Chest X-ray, PA view. Patient: 26 years old, sex F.
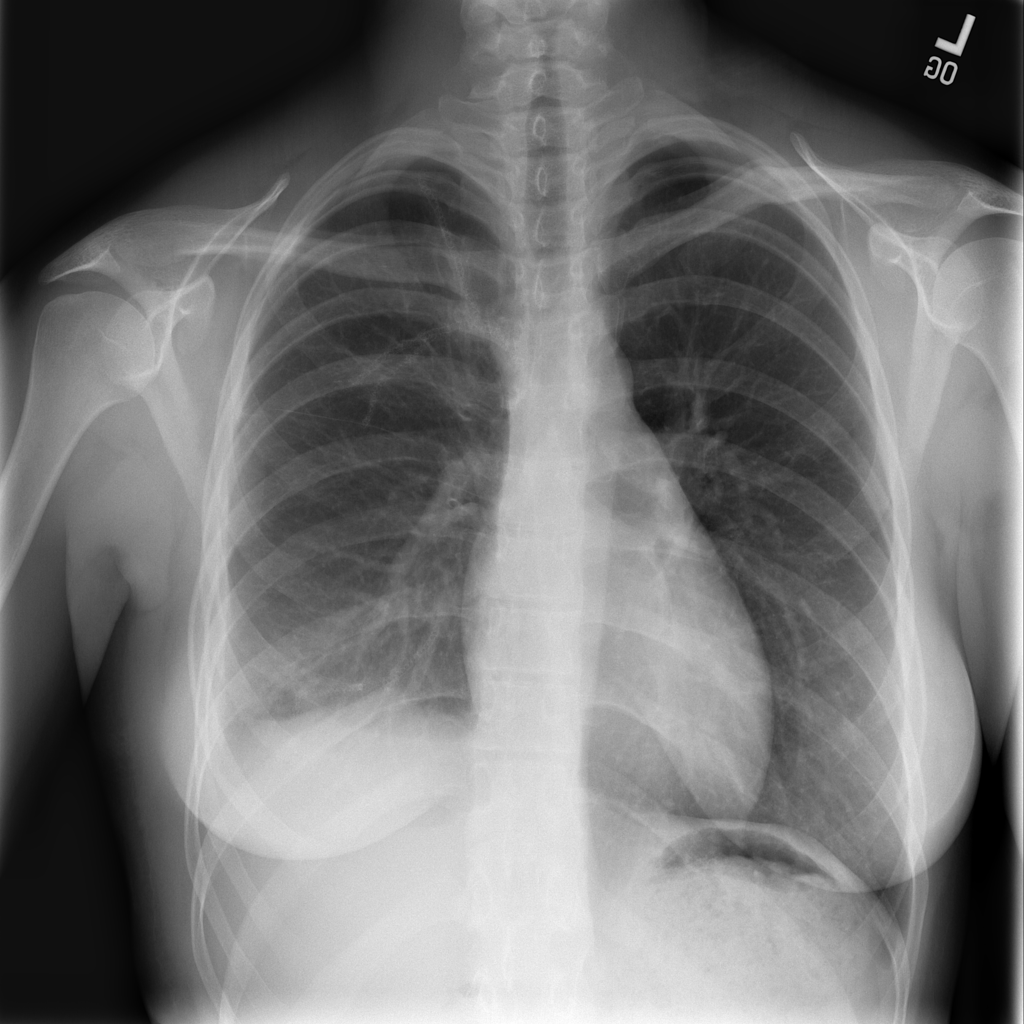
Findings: No Finding